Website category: university
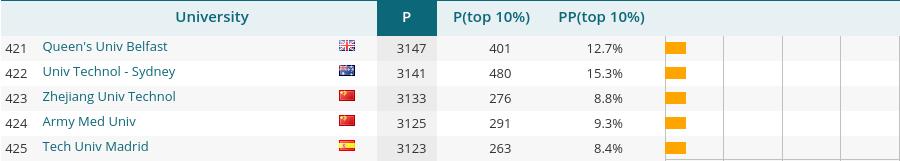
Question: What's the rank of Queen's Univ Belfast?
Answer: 421

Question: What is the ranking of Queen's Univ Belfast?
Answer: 421

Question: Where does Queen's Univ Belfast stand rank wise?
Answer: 421

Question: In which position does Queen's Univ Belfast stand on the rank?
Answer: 421

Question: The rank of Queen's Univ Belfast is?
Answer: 421

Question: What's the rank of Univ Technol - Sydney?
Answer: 422

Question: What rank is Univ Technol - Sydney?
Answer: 422

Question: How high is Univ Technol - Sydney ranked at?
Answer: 422

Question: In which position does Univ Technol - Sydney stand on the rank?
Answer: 422

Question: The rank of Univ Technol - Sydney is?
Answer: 422

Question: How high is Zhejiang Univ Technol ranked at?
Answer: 423

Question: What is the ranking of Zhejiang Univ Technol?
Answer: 423

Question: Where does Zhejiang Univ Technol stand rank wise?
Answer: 423

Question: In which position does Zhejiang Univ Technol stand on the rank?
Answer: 423

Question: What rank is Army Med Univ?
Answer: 424

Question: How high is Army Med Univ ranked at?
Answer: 424

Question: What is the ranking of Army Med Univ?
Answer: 424

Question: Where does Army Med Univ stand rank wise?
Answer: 424

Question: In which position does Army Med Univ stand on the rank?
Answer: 424

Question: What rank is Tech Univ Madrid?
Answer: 425

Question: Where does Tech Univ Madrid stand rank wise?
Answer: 425

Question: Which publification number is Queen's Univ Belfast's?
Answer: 3147

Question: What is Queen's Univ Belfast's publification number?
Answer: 3147

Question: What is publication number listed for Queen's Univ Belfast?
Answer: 3147

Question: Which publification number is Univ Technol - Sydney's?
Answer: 3141

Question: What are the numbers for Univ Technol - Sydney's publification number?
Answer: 3141

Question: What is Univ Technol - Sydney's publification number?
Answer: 3141

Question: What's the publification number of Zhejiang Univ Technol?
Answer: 3133

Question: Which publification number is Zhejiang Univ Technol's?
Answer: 3133

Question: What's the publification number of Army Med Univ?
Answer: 3125

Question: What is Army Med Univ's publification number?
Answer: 3125

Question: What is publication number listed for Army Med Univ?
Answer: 3125

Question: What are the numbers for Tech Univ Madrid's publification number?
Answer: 3123

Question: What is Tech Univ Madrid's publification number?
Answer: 3123

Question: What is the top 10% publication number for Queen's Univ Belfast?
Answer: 401

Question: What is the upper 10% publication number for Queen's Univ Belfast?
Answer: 401

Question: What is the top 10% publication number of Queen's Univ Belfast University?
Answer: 401

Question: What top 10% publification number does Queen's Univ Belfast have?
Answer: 401

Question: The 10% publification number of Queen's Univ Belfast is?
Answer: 401

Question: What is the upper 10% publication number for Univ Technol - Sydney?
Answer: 480

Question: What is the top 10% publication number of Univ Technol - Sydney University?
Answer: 480

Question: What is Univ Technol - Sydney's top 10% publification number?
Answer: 480

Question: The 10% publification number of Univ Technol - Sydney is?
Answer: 480

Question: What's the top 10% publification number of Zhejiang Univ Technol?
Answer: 276

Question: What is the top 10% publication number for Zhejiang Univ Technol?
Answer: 276

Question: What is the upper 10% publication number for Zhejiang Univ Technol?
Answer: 276

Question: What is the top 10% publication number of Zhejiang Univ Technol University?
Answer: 276

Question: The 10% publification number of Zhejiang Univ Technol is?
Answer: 276

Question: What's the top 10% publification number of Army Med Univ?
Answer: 291

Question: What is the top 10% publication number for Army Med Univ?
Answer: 291

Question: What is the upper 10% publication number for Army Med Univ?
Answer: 291

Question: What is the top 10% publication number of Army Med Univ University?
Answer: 291

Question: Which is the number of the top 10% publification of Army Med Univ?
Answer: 291

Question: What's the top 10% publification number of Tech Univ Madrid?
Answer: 263

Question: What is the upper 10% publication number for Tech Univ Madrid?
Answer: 263

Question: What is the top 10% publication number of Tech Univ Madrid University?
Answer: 263

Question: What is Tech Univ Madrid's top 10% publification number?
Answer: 263

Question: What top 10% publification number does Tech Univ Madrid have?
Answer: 263

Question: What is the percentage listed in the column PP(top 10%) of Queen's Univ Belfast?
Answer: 12.7%

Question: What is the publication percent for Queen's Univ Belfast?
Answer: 12.7%

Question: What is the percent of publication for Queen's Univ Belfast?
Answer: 12.7%

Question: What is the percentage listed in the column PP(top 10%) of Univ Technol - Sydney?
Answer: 15.3%

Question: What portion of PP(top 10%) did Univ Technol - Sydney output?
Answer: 15.3%

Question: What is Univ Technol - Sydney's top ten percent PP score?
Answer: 15.3%